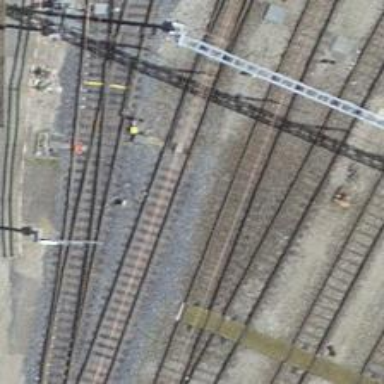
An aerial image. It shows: Railway switch.